Question: I'm new in PHP and MySQL and i have some problems.

For example here i would want to show all people, who can work with Wordpress, Joomla AND Typo3... In this case it should show only Mrs Mustermann
I tried WHERE name='joomla' OR name='wordpress' OR name='typo3', but it shows the people, who can work with any of the three... Sorry for my bad english
---
OP note: providing example data is hard, doesn't flippin matter how "easy" posting an image is
'''
nachname vorname email name id
--------- ------- ------------------- ---------- ---
Mustermann Mrs joomla 148
Mustermann Mrs wordpress 148
Mustermann Mrs typo3 148
Mustermann Muster mustermann@gmail.de wordpress 158
Mustermann Muster mustermann@gmail.de typo3 158
'''
---
'''
SELECT t.*
FROM ( SELECT 'Mustermann' AS nachname,'Mrs' AS vorname,'' AS email,'joomla' AS NAME,'148' AS id
UNION ALL SELECT 'Mustermann','Mrs','','wordpress','148'
UNION ALL SELECT 'Mustermann','Mrs','','typo3','148'
UNION ALL SELECT 'Mustermann','Muster','mustermann@gmail.de','wordpress','158'
UNION ALL SELECT 'Mustermann','Muster','mustermann@gmail.de','typo3','158'
) t
'''
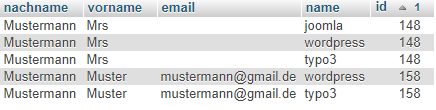
Answer: A typical solution uses 'group by' to aggregate rows having the same 'nachname', and then to filter with a 'having' clause:
'''
select nachname
from mytable
where name in ('joomla', 'wordpress', 'typo3')
group by id, nachname
having count(distinct name) = 3
'''
I assumed that 'id' is a unique identifier for 'nachname', so I added it to the 'group by' clause; feel free to remove it if that's not the case.
This query gives you the 'nachname's that have worked for all three values in the 'in' list.
It is quite easy to adapt the query to handle more (or less) 'name's, by modifying the 'in' list and the target count.
If there are no duplicate '(nachname, name)' duplicates in the table, you can use 'count(*)' instead of 'count(distinct ...)', which will be more efficient.